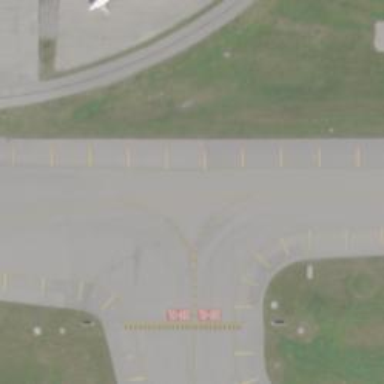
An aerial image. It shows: View of taxiway at the airport.